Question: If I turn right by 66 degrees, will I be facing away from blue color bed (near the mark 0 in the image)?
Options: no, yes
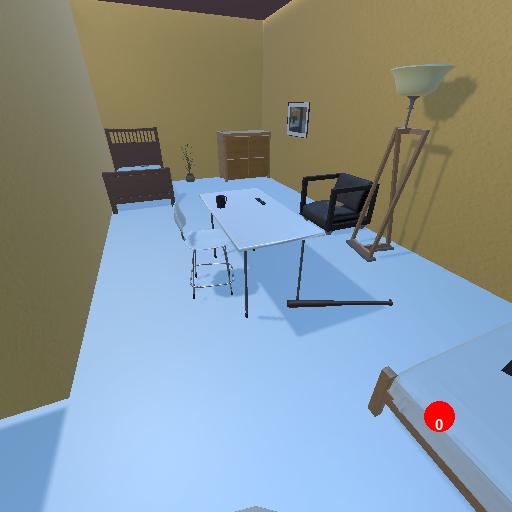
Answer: no